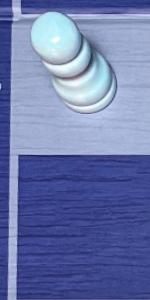
Label: Empty